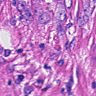
Metastatic tissue present: yes